Question: I'm trying to get a filter done in a table, which must remove rows that contains strings "<" or ">". This filter must de applied for 13 columns, which I created a list with their names. Can anyone help me?
Fictional example, the rows that contains at least one "<" or ">" (in red) should be filtered out

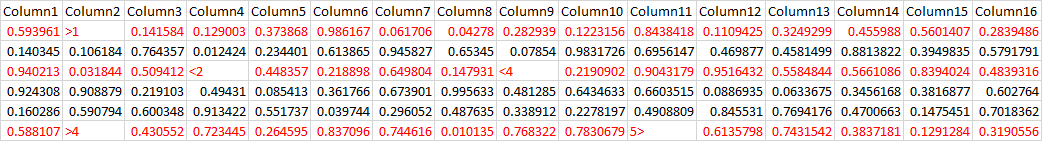
Answer: Check below code using , can be applied to any number of columns.
'''
import pandas as pd
import numpy as np
df = pd.DataFrame({'col1':[1,2,3,4,5], 'col2':['>1',2,3,4,5,],'col3':[1,2,3,4,'<5'],'col4':[1,2,3,'<4',5]})
cond_1 = np.char.find(np.array(df.values, dtype='str'),"<")
cond_2 = np.char.find(np.array(df.values, dtype='str'),">")
df.drop(df[(np.where( (cond_1 + cond_2) <-1,False, True))].index)
'''
Output:
<URL>